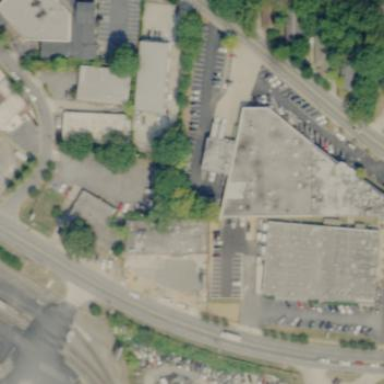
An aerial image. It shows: Commercial building.